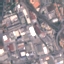
Label: Industrial